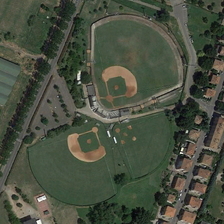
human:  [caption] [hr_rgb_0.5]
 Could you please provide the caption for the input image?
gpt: three baseball fields are surrounded by green trees and two rows of red buildings .

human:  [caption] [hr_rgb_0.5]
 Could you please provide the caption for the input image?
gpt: three baseball fields are surrounded by green trees and two rows of red buildings .

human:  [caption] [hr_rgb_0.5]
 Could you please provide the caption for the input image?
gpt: three baseball fields are surrounded by green trees and two rows of red buildings .

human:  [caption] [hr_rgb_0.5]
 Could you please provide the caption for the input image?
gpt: three baseball fields are surrounded by green trees and two rows of red buildings .

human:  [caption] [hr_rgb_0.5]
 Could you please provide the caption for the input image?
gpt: three baseball fields are surrounded by green trees and two rows of red buildings .